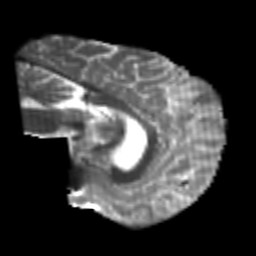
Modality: T2w
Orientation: sagittal
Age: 24
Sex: male
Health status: healthy
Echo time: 0.074 s